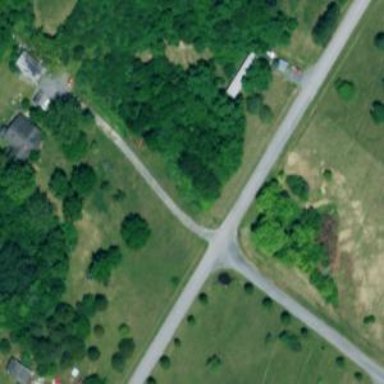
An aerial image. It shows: Driveway.